Question:
I'm not sure what is specific name for this shape but can I just called it "half Parallelogram" ? I want make this shape purely using . Any help? or tutorial?
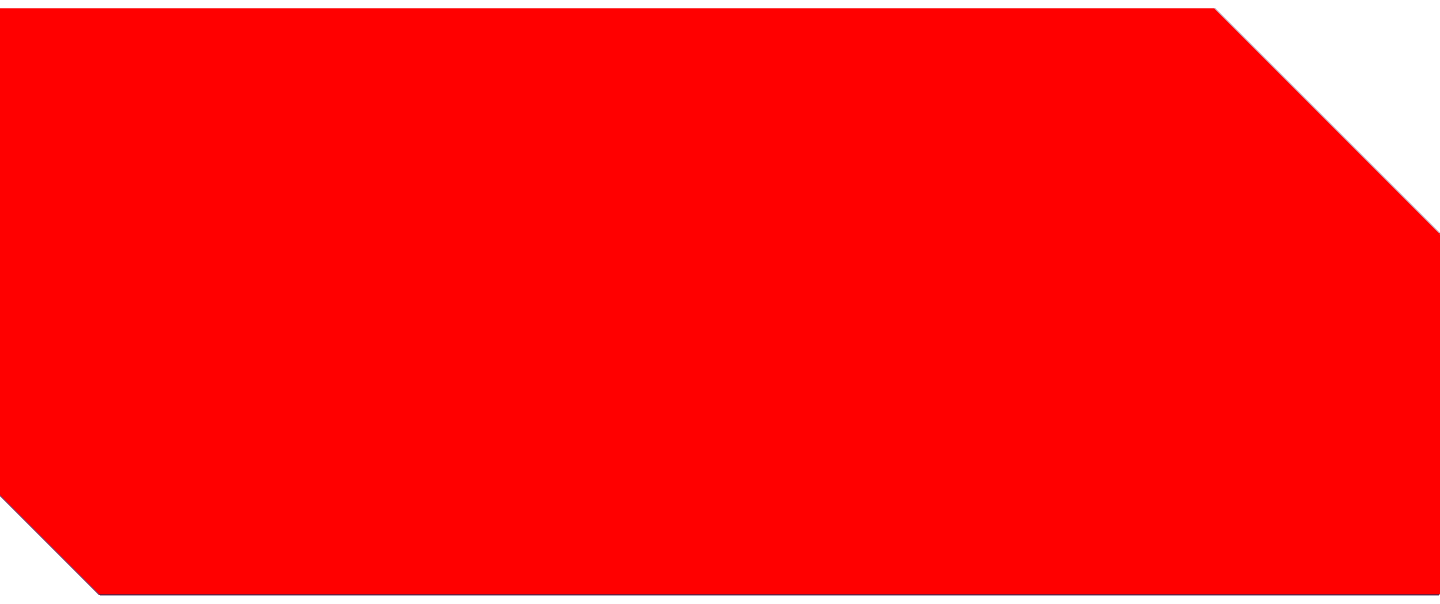
Answer: You can do it using pseudo-elements like below. The approach is to cut out a triangle shape from the left-bottom and top-right of the box. This method can be used with either a solid color an image inside the shape as long as the body background is a solid color. When the body background is a non-solid color this approach will not work because the border hack needs a solid color background.
The advantage of this method is that it can support cuts of different angles at each side (like in the question where the hypotenuse of the triangular cut on either side are not parallel to each other).
'''
div {
background: red;
width: 200px;
height: 100px;
position: relative;
}
div:before {
position: absolute;
height: 0;
width: 0;
content: ' ';
border: 20px solid white;
border-color: transparent transparent white white;
border-width: 20px 0px 0px 15px;
left: 0;
top: 80px;
}
div:after {
position: absolute;
height: 0;
width: 0;
content: ' ';
border: 20px solid white;
border-color: white white transparent transparent;
left: 170px;
top: 0px;
}
.with-img {
background: url(http://lorempixel.com/100/100);
}
'''
'''
<div></div>
<br>
<div class="with-img"></div>
'''
---
You can also achieve a similar effect using gradients. Just 1 gradient is enough to produce a cut of similar angle on both sides. If different angles are required then two gradients should be used. However the multiple gradient approach mentioned here will not work when the body background is a non-solid color.
'''
div {
width: 200px;
height: 100px;
position: relative;
}
.with-single-gradient {
background: linear-gradient(45deg, transparent 5%, yellowgreen 5%, yellowgreen 90%, transparent 90.5%);
}
.with-single-gradient.image {
background: linear-gradient(45deg, white 5%, transparent 5%, transparent 90%, white 90.5%), url(http://lorempixel.com/100/100);
}
.with-multiple-gradient.image {
background: linear-gradient(45deg, transparent 0%, transparent 90%, white 90%), linear-gradient(60deg, white 10%, transparent 5%, transparent 100%), url(http://lorempixel.com/100/100);
}
'''
'''
<div class='with-single-gradient'></div>
<br>
<div class='with-single-gradient image'></div>
<br>
<div class='with-multiple-gradient image'></div>
'''
---
This can also be created using SVG and is the best method yet. All that it requires is just a single 'path' element which creates the required shape.
'''
<svg viewBox='0 0 100 60' width='200px' height='120px'>
<path d='M0,0 80,0 100,16 100,60 10,60 0,54z' fill='yellowgreen' />
</svg>
'''
Tested on Chrome v24, Firefox v19, Safari v5.1.7 (on Windows) and IE v10. They are older versions but should work in the latest versions also.
IE versions less than 10 do not support gradients as mentioned in <URL>.